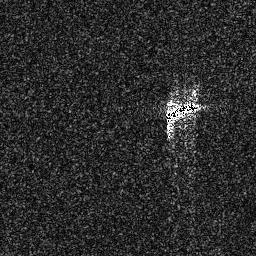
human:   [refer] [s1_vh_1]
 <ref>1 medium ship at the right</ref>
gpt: <box>[[63, 38, 76, 48, 0]]</box>